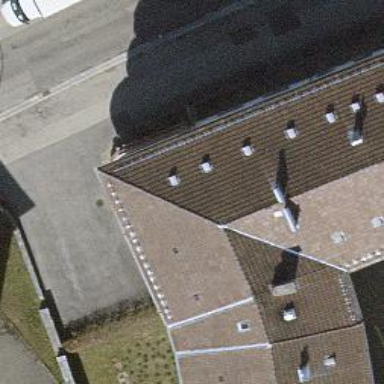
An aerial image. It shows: Building with ridged roof.